Interaction volume radius: 5 \u00c5
Interaction volume height: 10 \u00c5
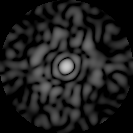
Disorder parameter: 0.8122